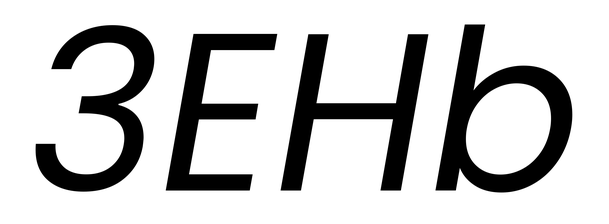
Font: Poppins-Italic